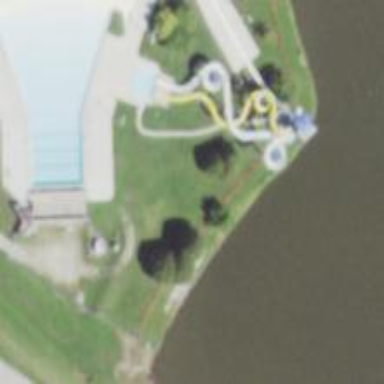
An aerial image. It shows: Water slide attraction.